Interaction volume radius: 5 \u00c5
Interaction volume height: 30 \u00c5
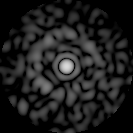
Disorder parameter: 0.8058